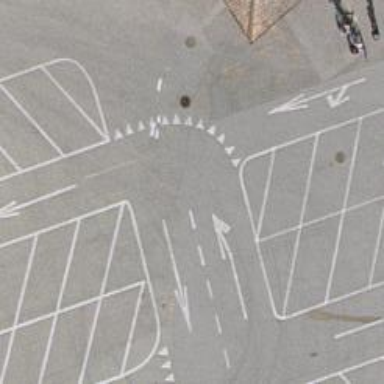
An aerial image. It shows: Road serving as parking aisle.